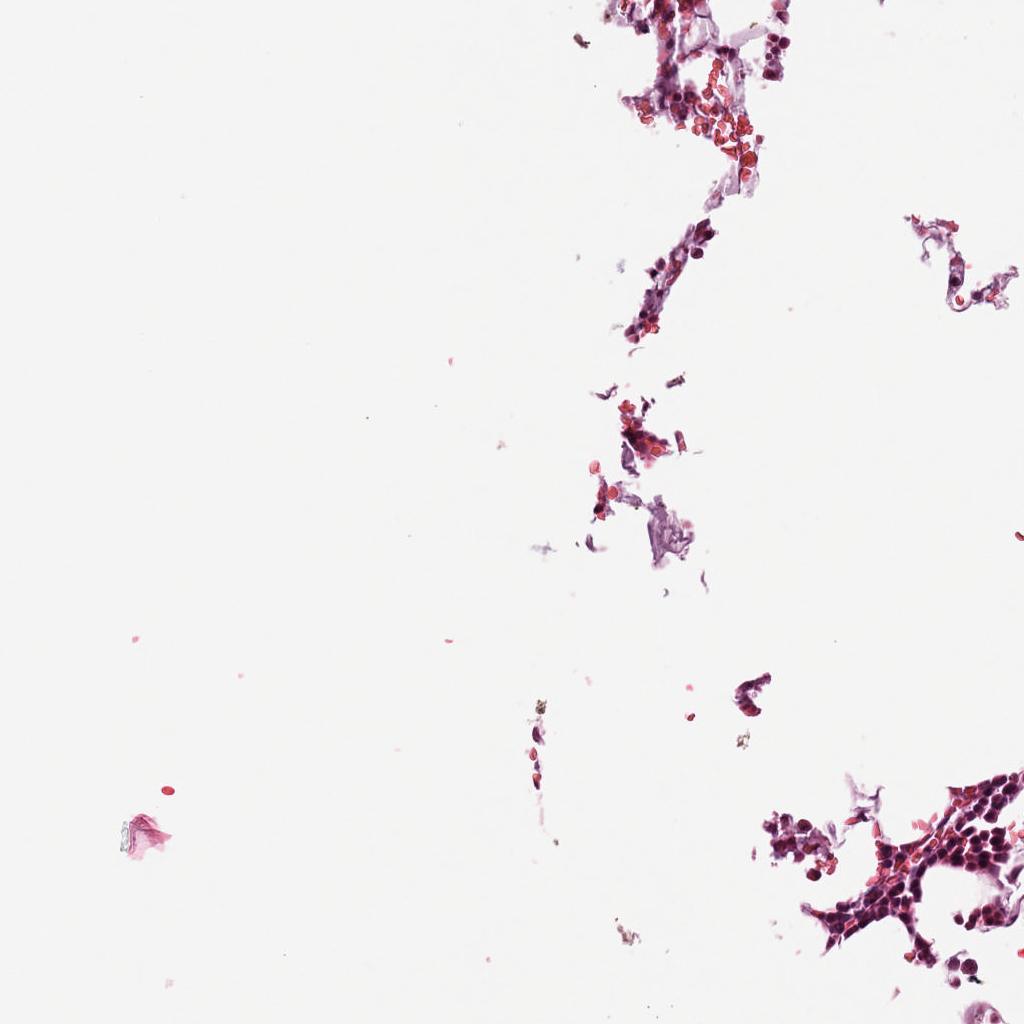
Label: Non-Tumor